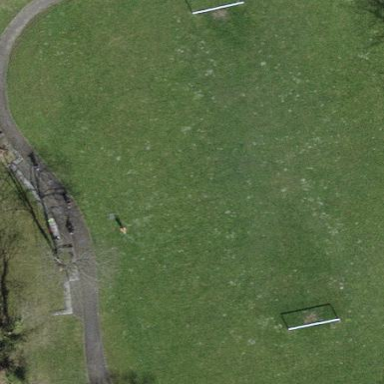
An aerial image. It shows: Soccer pitch for leisure land activities.